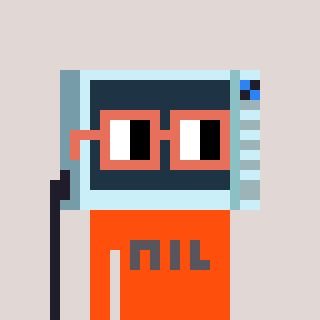
a pixel art character with square orange glasses, a microwave-shaped head and a orange-colored body on a warm background